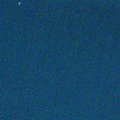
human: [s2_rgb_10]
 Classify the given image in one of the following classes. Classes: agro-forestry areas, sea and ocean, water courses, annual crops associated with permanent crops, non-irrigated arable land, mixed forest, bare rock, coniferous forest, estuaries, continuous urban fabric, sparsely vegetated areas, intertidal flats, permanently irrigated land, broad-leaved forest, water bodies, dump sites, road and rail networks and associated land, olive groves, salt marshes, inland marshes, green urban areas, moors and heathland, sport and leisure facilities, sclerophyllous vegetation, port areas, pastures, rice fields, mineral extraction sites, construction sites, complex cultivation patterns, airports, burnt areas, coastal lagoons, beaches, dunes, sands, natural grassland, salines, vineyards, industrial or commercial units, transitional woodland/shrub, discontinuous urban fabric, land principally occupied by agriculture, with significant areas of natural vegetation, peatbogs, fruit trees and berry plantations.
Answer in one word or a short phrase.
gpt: sea and ocean